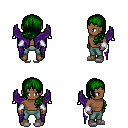
a pixel art fantasy rpg character, male body template, human, dark skin, purple wings, teal pants, green left-swept hairstyle, white cloth bracers, white slippers, four views (front, back, left, right), 2x2 character sprite sheet, small pixel art, hard edges, no anti-aliasing